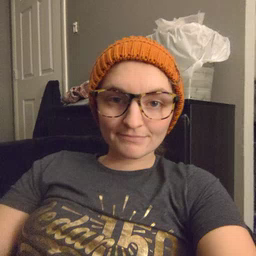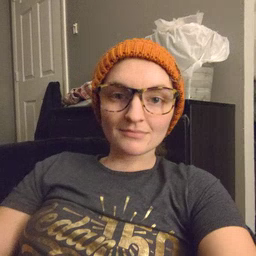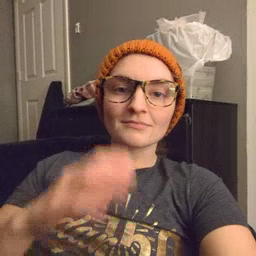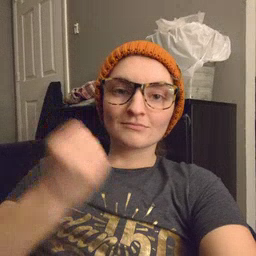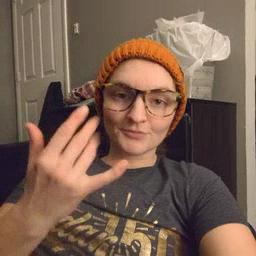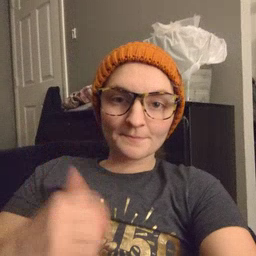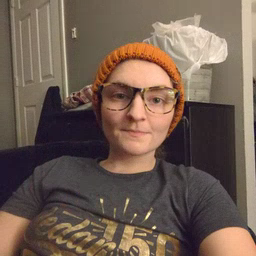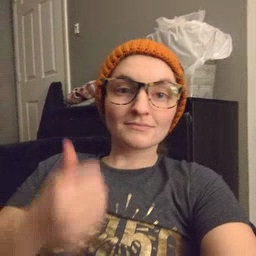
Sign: mitten